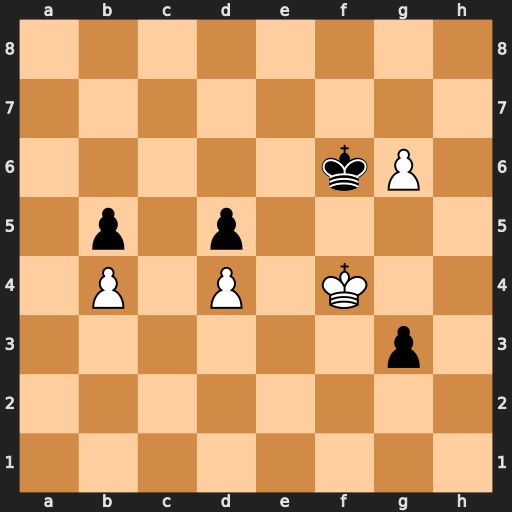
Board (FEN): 8/8/5kP1/1p1p4/1P1P1K2/6p1/8/8
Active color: w
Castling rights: -
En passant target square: -
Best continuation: Kxg3 Kxg6 Kg4 Kf6 Kf4